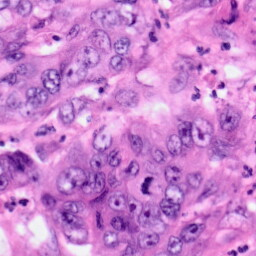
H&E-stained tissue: Pancreatic